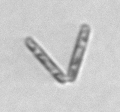
Label: Thalassionema